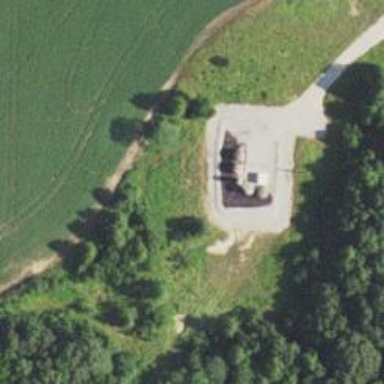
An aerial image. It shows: Storage tank with man-made structure.